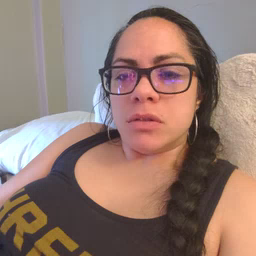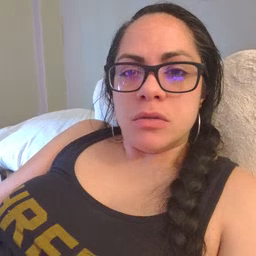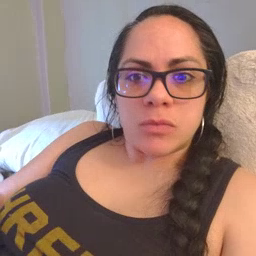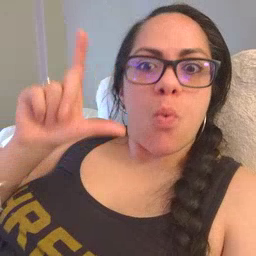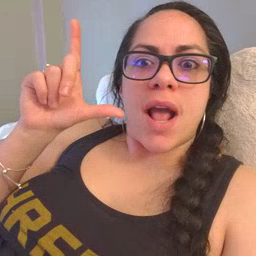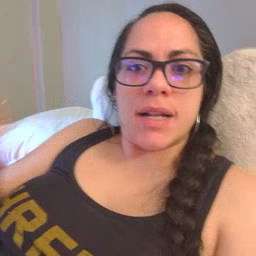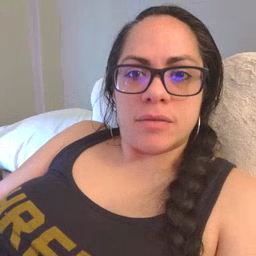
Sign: wake